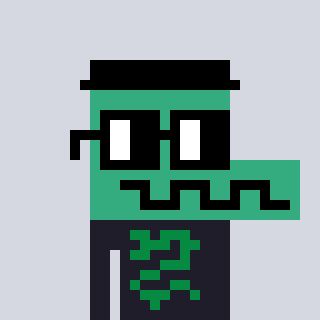
a pixel art character with square black glasses, a crocodile-shaped head and a grayscale-colored body on a cool background